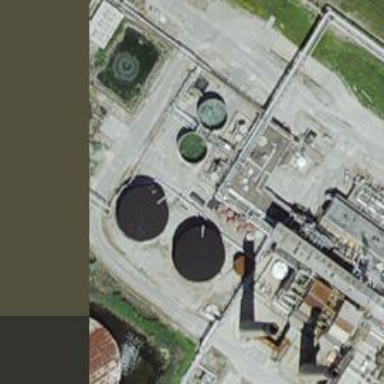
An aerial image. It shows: Storage tank with man-made structure.